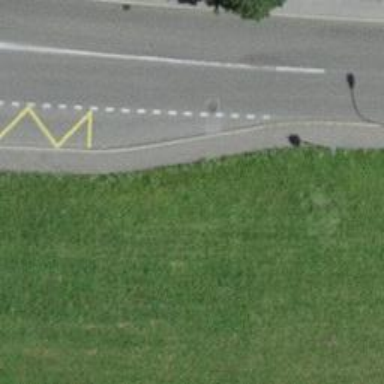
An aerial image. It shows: Bus stop with shelter. It is platform for public transport.